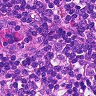
Metastatic tissue present: no